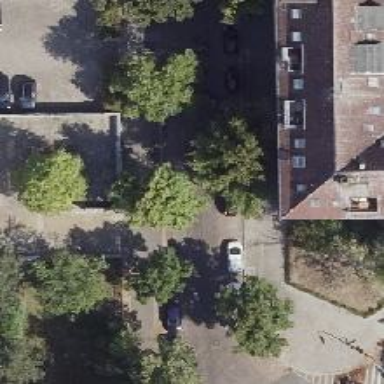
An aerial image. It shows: Bicycle parking located on the sidewalk.